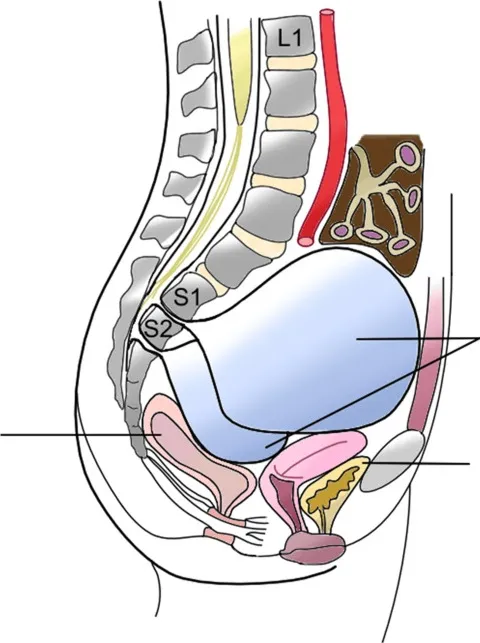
Illustration of the meningoceles with relevant surrounding anatomical structures.
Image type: radiology (x_ray)